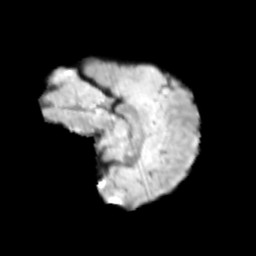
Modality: T2w
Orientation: sagittal
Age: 9
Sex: male
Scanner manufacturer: siemens
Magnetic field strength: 3 T
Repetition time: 3.8 s
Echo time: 0.07 s